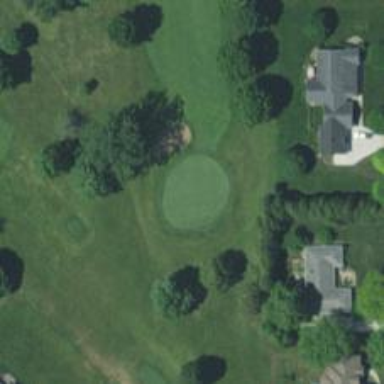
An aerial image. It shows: View of golf hole.